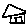
Label: house